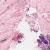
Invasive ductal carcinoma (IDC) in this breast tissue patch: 0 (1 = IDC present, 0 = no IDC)